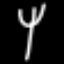
Label: fork